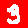
Digit: 3